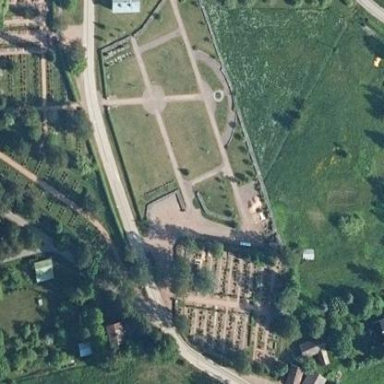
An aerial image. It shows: Grave yard.